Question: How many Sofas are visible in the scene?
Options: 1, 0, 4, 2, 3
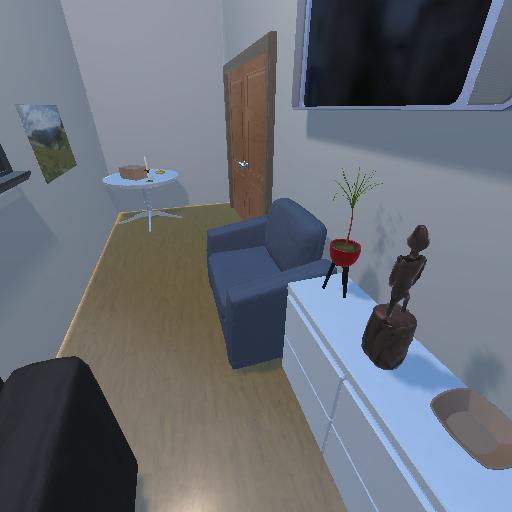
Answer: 1